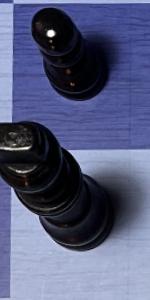
Label: King_Black